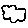
Label: cloud